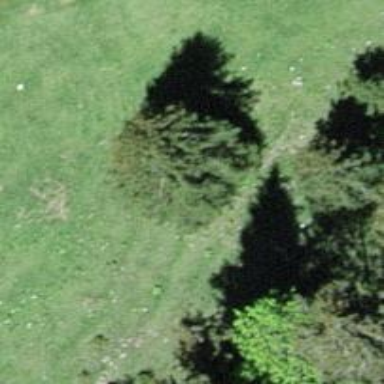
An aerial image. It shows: Needle-leaved tree in nature.